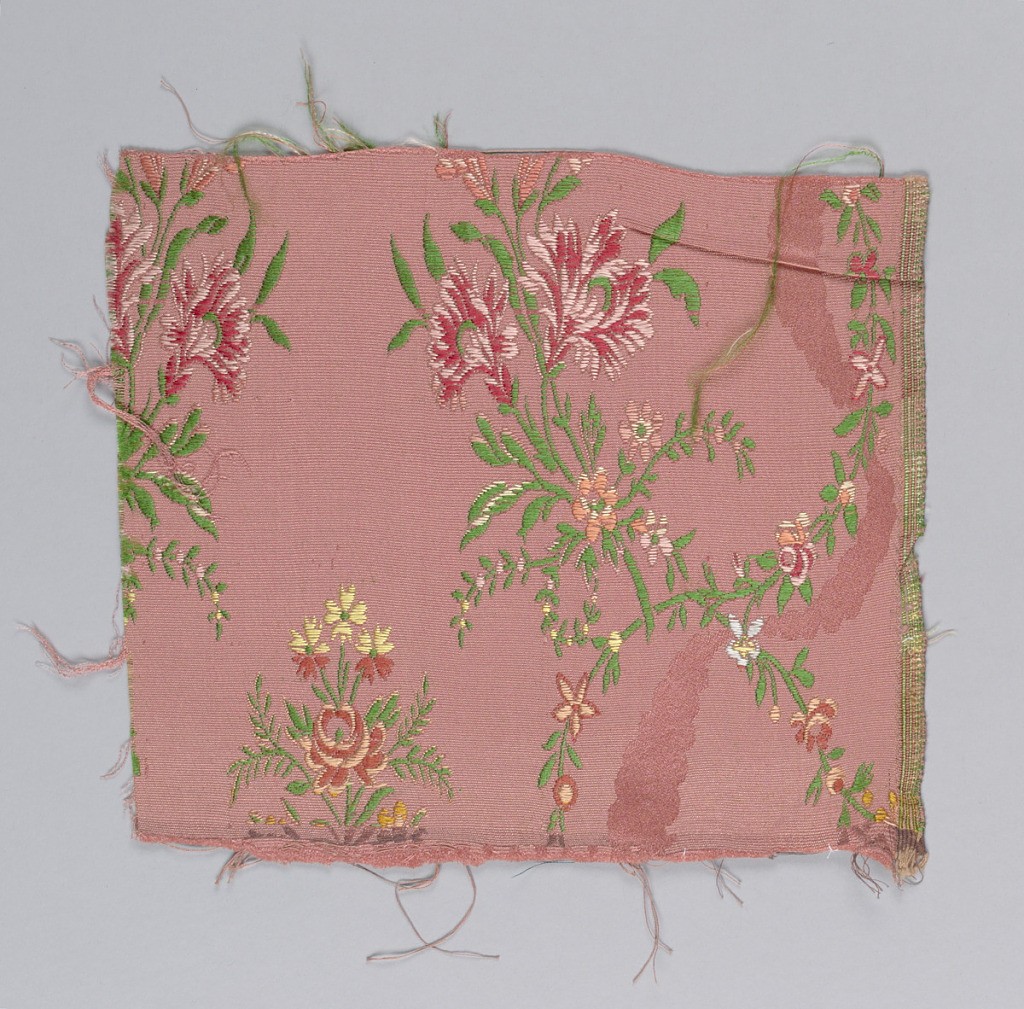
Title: Sample of textile
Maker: Orinoka Mills, Philadelphia, Pennsylvania, USA
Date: ca. 1910
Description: Pink warp with green, red, yellow, blue and pink weft making floral pattern.